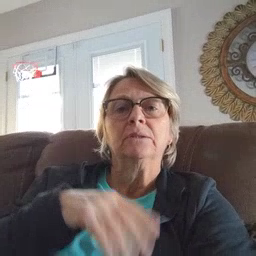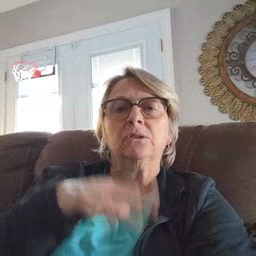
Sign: hat